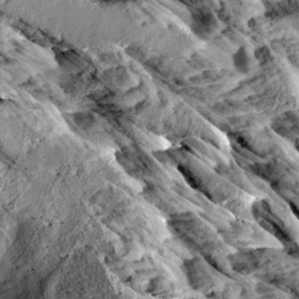
Label: non_frost